Question: I have '<h1>' and inside it '<div class="pull-right">' which contains buttons at the same horizontal line with title of the site.
'''
<div class="row">
<div class="col-md-12">
<h1>
Title
<div class="pull-right">
<a href="#" class="btn btn-default">...</a>
<a href="#" class="btn btn-default">...</a>
<a href="#" class="btn btn-default">...</a>
</div>
</h1>
</div>
</div>
'''
Would it be possible to get the buttons below the title when using mobile devices? For example:

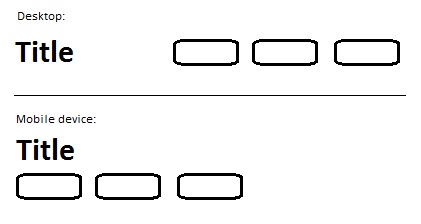
Answer: Don't do that because those buttons are not part of your 'title' and this would have some SEO drawbacks (Search engines algorithms use contents of '<h1>' element as your first level heading on your page ). instead do this:
'''
@media screen and (min-width: 1100px){
.pull-right{
display:inline-block;
}
}
'''
'''
<div class="row">
<div class="col-md-12">
<h1>Title</h1><!--
--><div class="pull-right">
<a href="#" class="btn btn-default">...</a>
<a href="#" class="btn btn-default">...</a>
<a href="#" class="btn btn-default">...</a>
</div>
</div>
</div>
'''
This way you have your desired output on mobile devices (Screen width lower than 1100px ) and inline state on devices width screen width higher than that